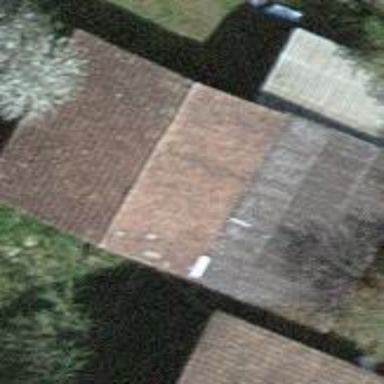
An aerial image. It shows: Garage.